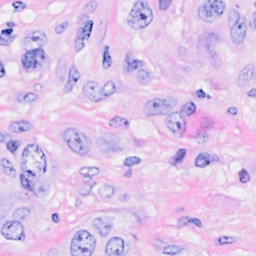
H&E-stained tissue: Breast